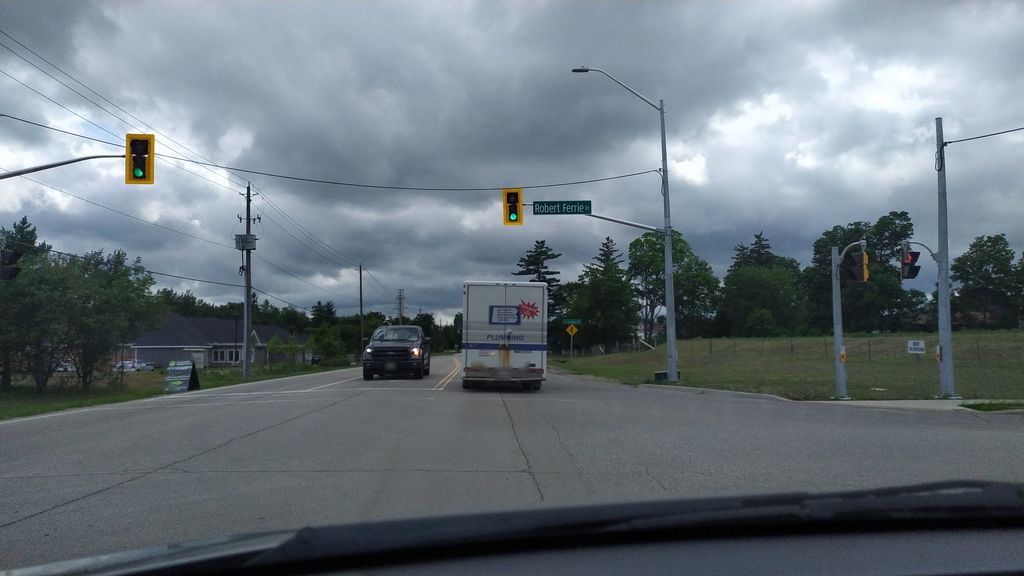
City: kitchener-waterloo